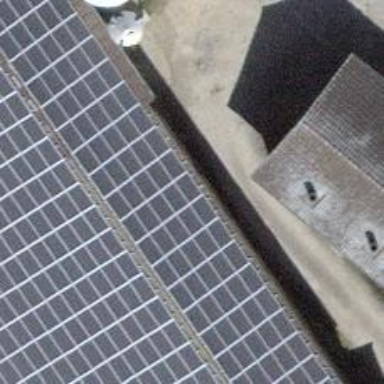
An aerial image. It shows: Solar power generator utilizing photovoltaic technology with solar photovoltaic panels.